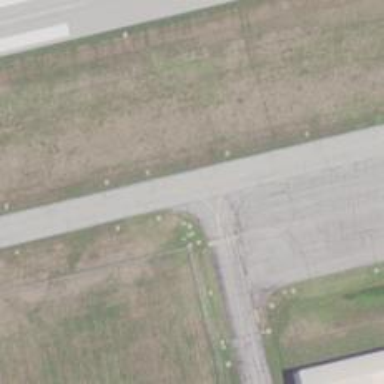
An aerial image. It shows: Image of taxiway at airport.